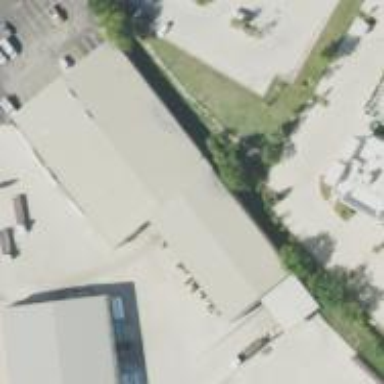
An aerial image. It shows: Warehouse.